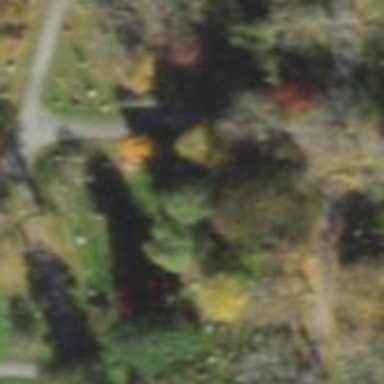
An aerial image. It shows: Sector within cemetery.